Question: I know the problem with my code is (should be) stupid. But would appreciate all help.

'''
public void transferFrom(LinkedIntList list2) {
// Point to first node of list1
ListNode current = front;
// Move to the last node of list1
while(current != null) {
current = current.next;
}
// Last node of list1 -> firs node of list2
current.next = list2;
list2 = null;
}
'''
Problem line is 'current.next = list2;'. Data type mismatch because 'current.next' is 'ListNode' and 'list2' is 'LinkedIntList'.
If I rather use 'current.next = list2;', I get 'NullPointerException' for this line.
What should I be doing?
: Fixed!
'''
public void transferFrom(LinkedIntList list2) {
// Point to first node of list1
ListNode current = front;
// Move to the last node of list1
while(current != null && current.next != null) {
current = current.next;
}
// Last node of list1 -> first node of list2
if(front == null) {
front = list2.front;
} else {
current.next = list2.front;
}
list2.front = null;
}
'''
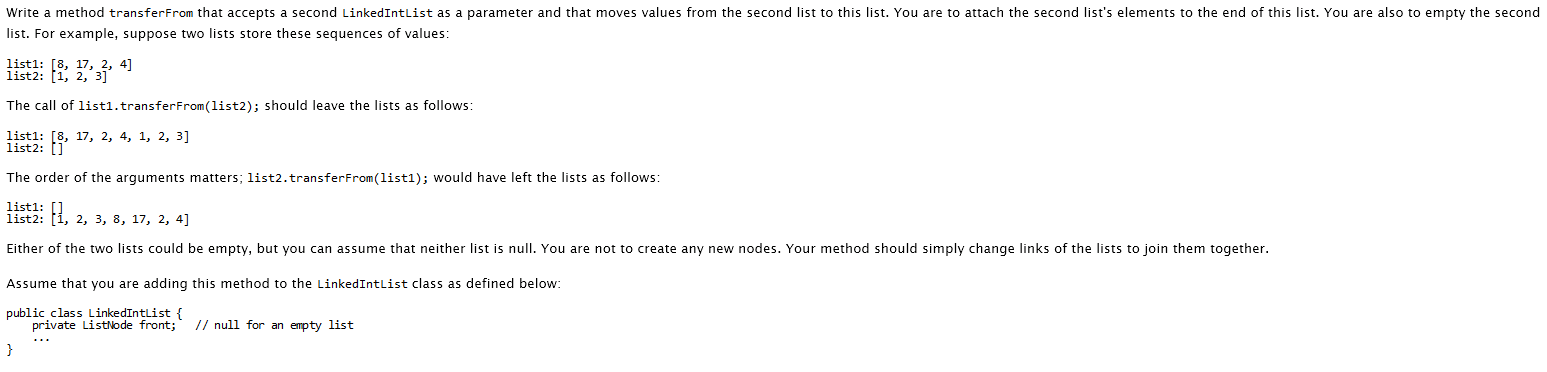
Answer: It would help if you posted the class definitions for 'LinkedIntList' and 'ListNode', and also told us what this method is actually supposed to be doing. But I'm assuming that a 'LilnkedIntList' contains a 'ListNode front' member and that you are trying to append the contents of 'list2' to 'this' (which is another 'LinkedIntList'). Your troublesome line should probably be:
'''
current.next = list2.front;
'''
However, you have another problem: your 'while' loop is guaranteed to exit with 'current == null', which is not what you want at all. The loop condition should be '(current.next != null)', not '(current != null)'.
Finally, if you want to empty out 'list2', the way to do it is 'list2.front = null;'. Assigning to 'list2' inside the method does nothing.
Here's a version of your code incorporating all of my suggestions:
'''
public void transferFrom(LinkedIntList list2) {
if (front == null) {
front = list2.front;
} else {
// Point to first node of list1
ListNode current = front;
// Move to the last node of list1
while(current.next != null) {
current = current.next;
}
// Last node of list1 -> firs node of list2
current.next = list2;
}
// empty out list2
list2.front = null;
}
'''